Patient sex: F
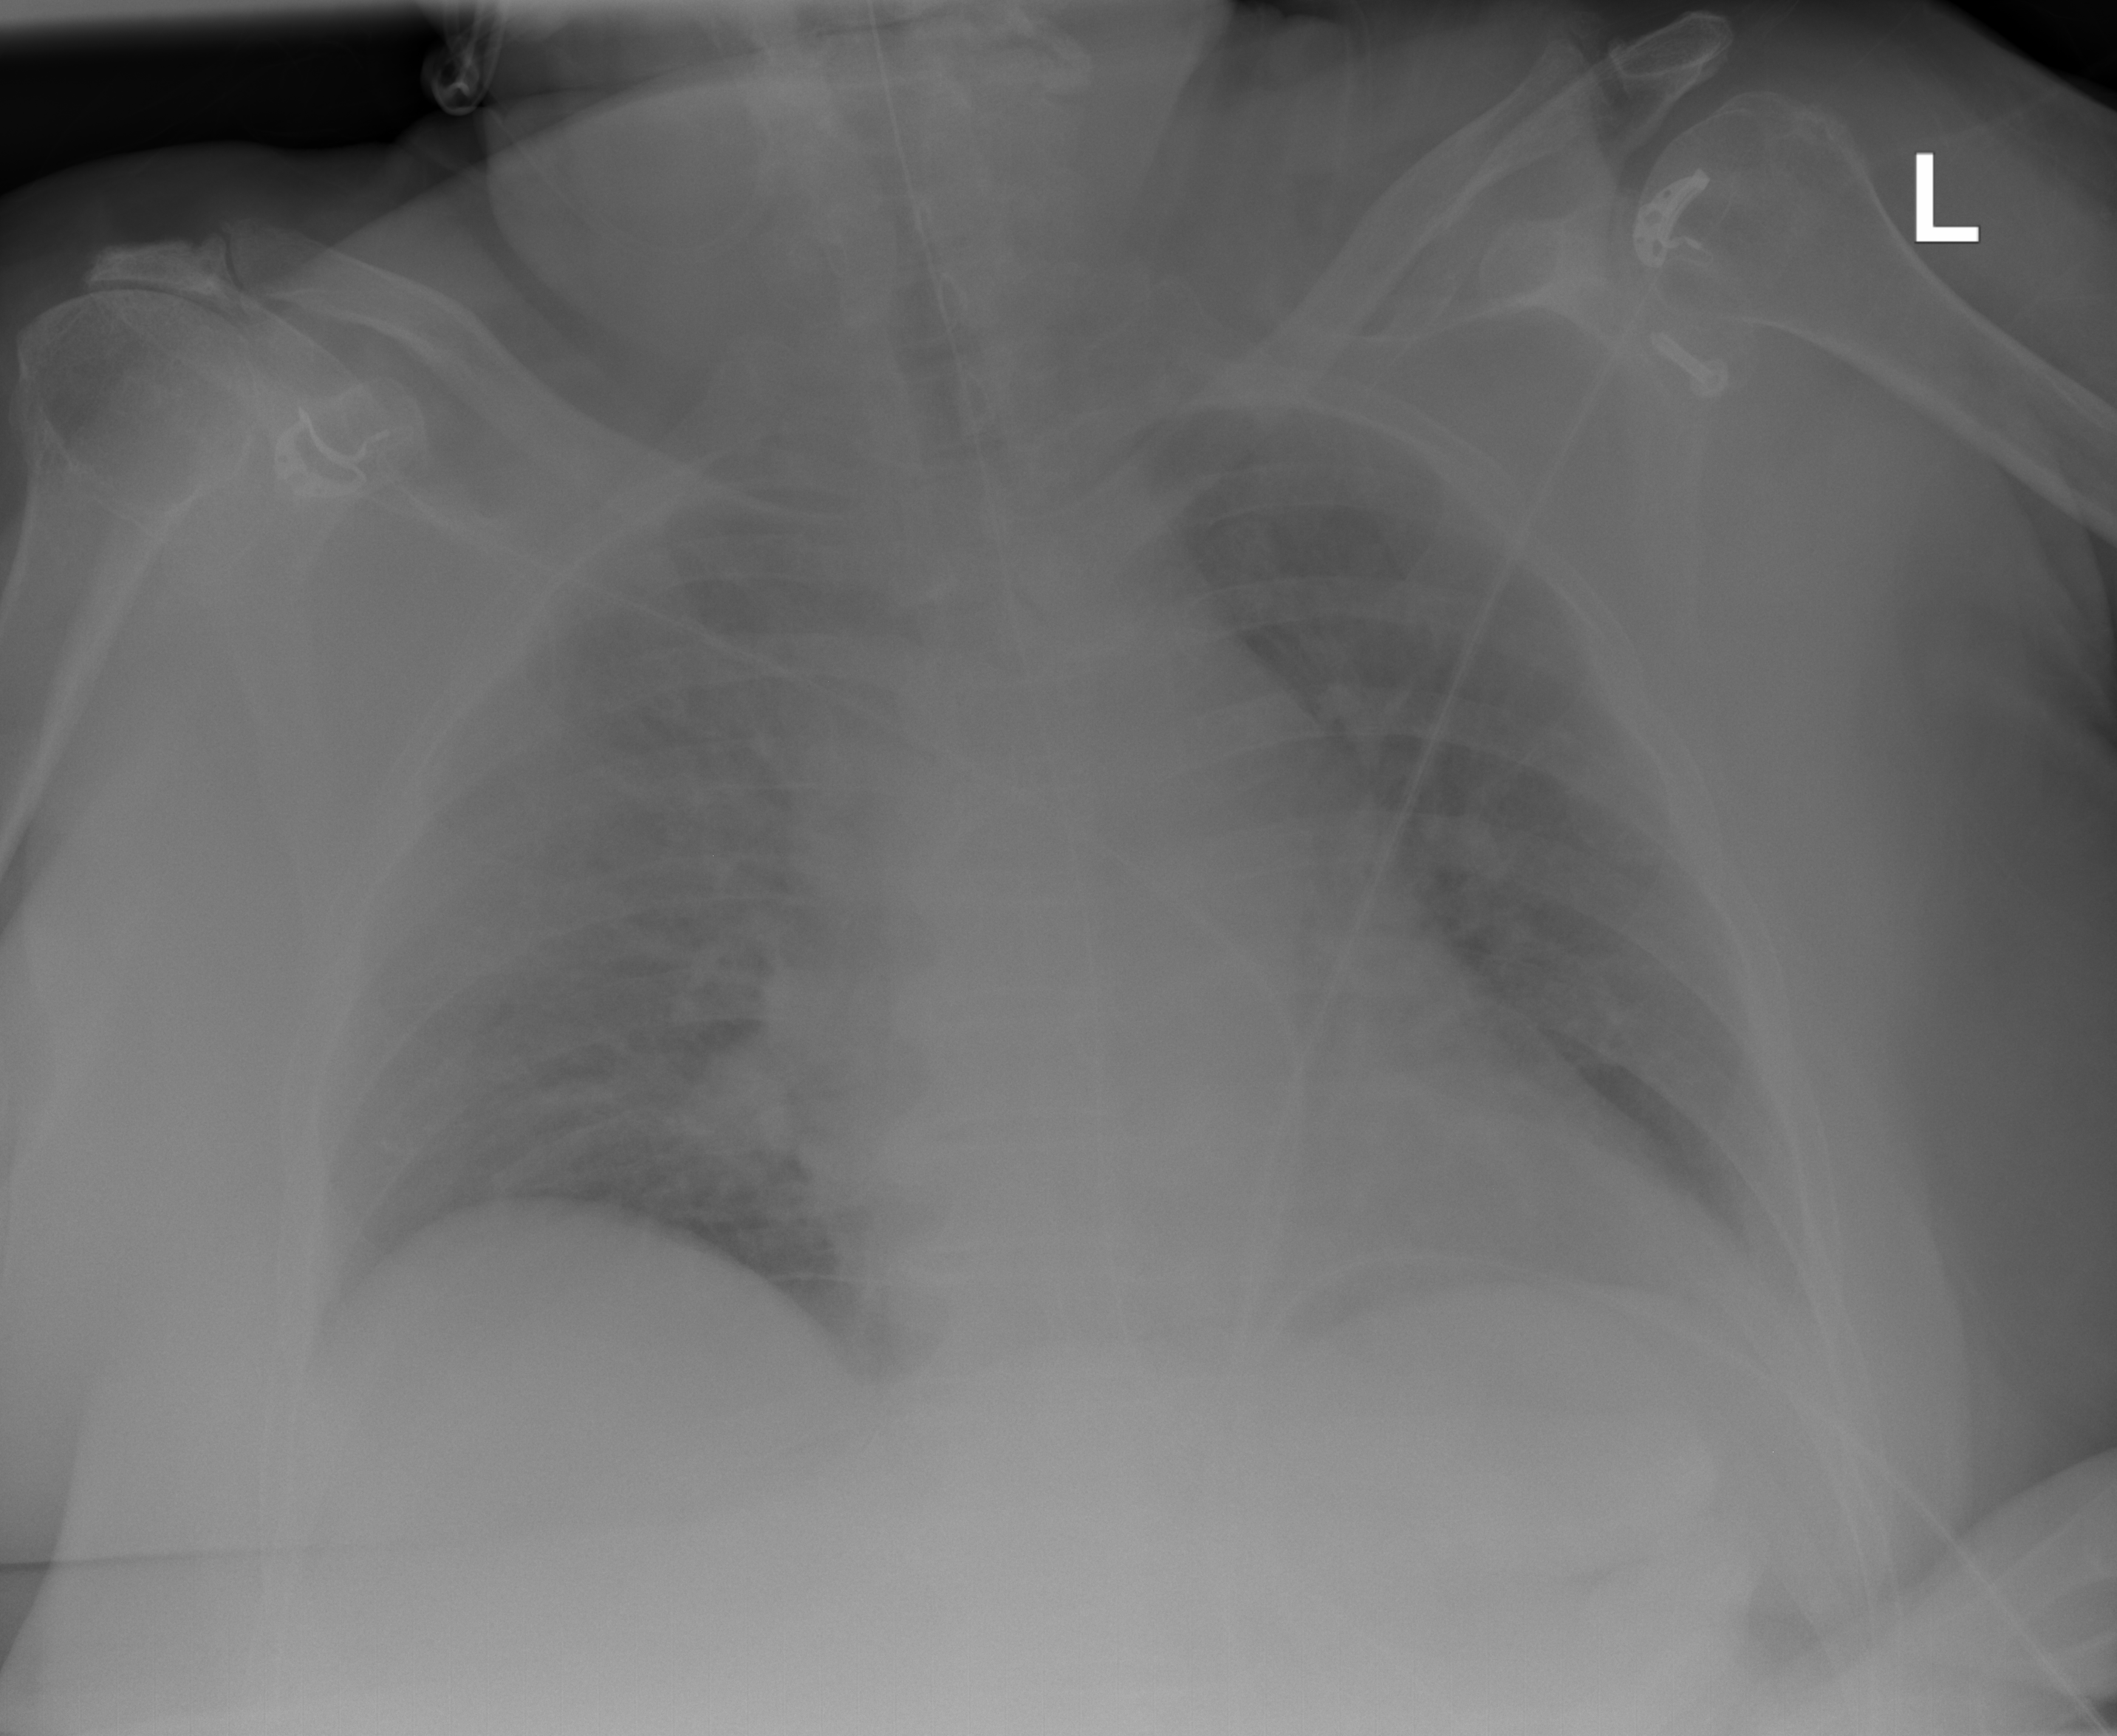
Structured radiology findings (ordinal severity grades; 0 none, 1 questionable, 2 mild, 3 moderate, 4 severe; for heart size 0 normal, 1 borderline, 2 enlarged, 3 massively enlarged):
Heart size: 2
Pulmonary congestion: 1
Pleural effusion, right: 0
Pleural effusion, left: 0
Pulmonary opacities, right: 0
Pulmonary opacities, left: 0
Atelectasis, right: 0
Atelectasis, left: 0